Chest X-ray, AP view. Patient: 46 years old, sex F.
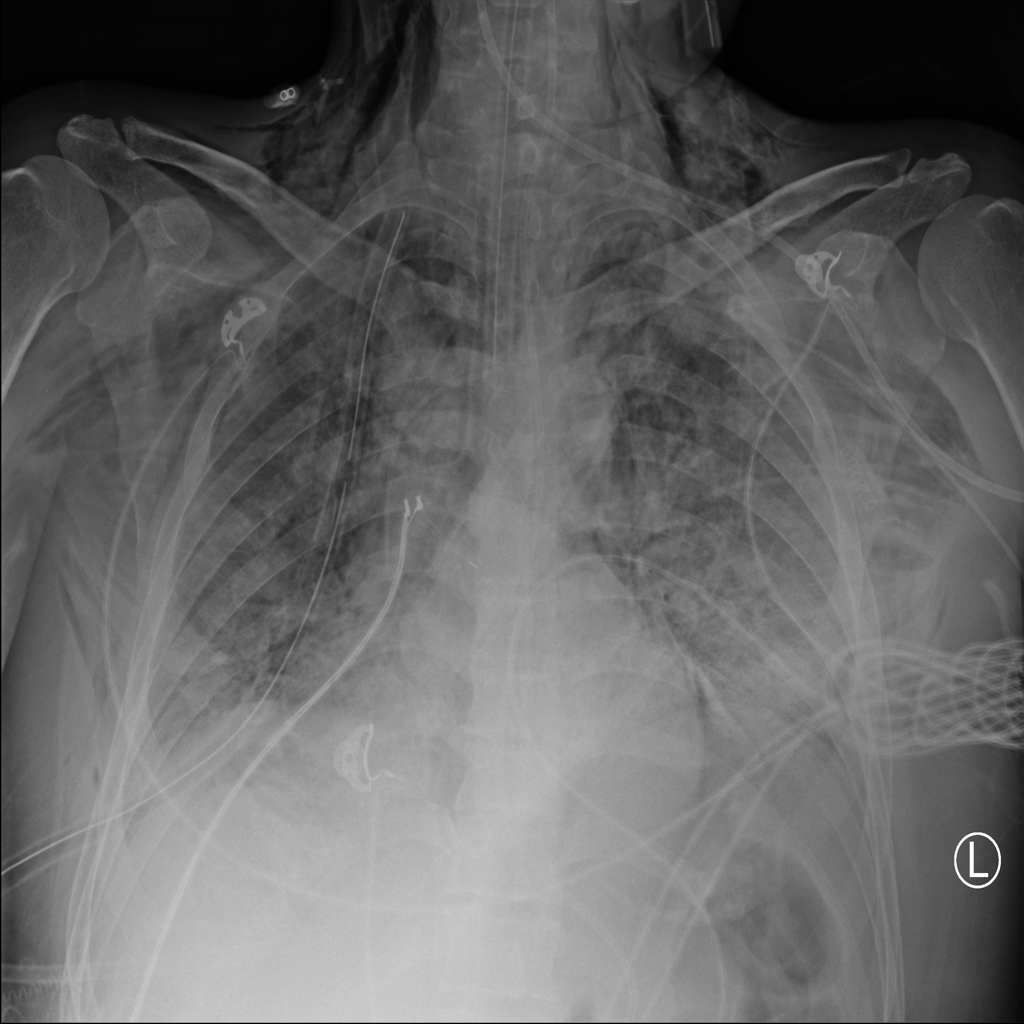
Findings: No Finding